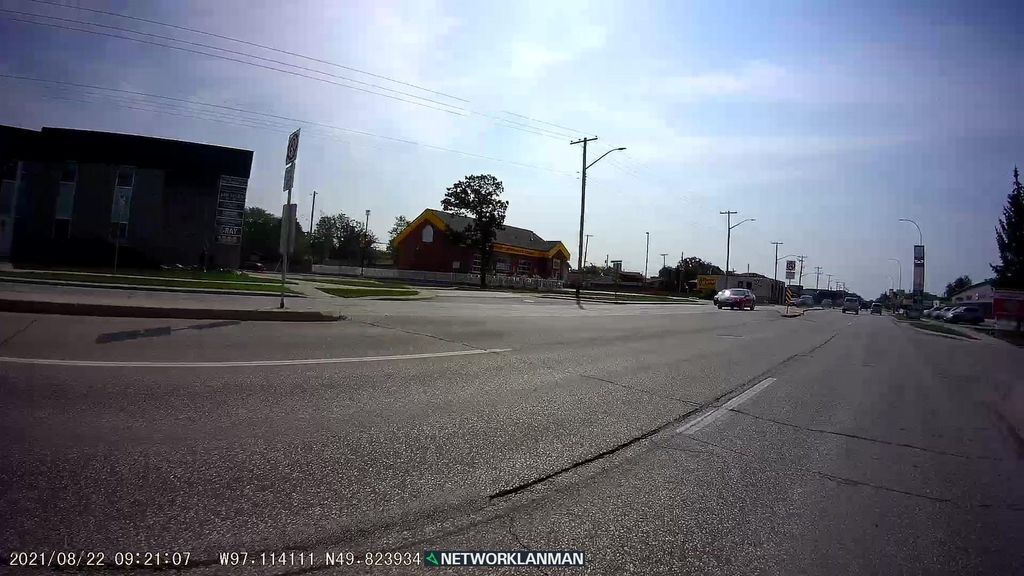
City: winnipeg